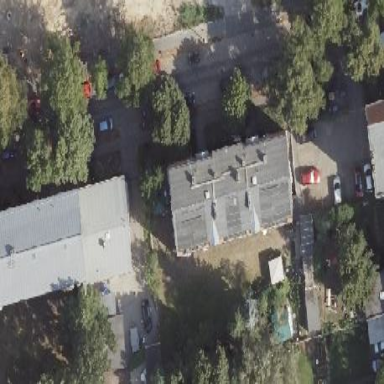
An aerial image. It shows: Apartments building with double saltbox roof made of roof tiles.